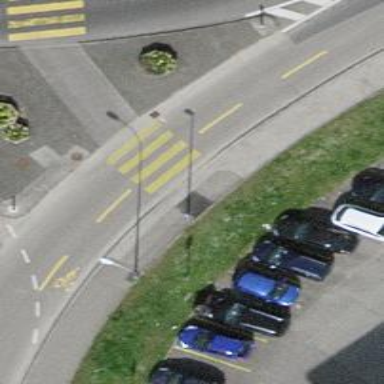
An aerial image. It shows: Marked crossing with zebra stripes on the road.